Question: I have following class structure:

I have a a spring-data repository (using QueryDSL) for AbstractCompound:
'''
@Repository
public interface AbstractCompoundRepository<T extends AbstractCompound>
extends JpaRepository<T, Long>, QueryDslPredicateExecutor<T> {
}
'''
and a Service class that calls that repository:
'''
@Service
@Transactional
public class CompoundServiceImpl<T extends AbstractCompound>
implements CompoundService<T> {
@Autowired
private AbstractCompoundRepository<T> compoundRepository;
private Class<T> compoundClass;
private Class<? extends EntityPathBase<T>> compoundQueryClass;
private PathBuilder<T> pathBuilder;
@Autowired
public CompoundServiceImpl(Class<T> compoundClass,
Class<? extends EntityPathBase<T>> compoundQueryClass) {
this.compoundClass = compoundClass;
this.compoundQueryClass = compoundQueryClass;
String path = compoundClass.getSimpleName();
pathBuilder = new PathBuilder<>(compoundClass, path);
}
@Override
public T findOne(Predicate predicate) {
return compoundRepository.findOne(predicate);
}
//...snipped...
}
'''
ApplicationContext.xml defines a service(bean) for each concrete class.
If I run tests, I get the mentioned exception:
'''
WrongClassException - object with id was not of the specified subclass RegistrationCompound
'''
I can verify that the correct service is called with the correct compoundClass. However the repository always seem to expect a RegistrationCompound.
I assume this is the cause due to autowiring the repository. I suspect only one instance is created and that instance expects a RegistrationCompound. My question is how can I have a type-specific repository for each service class? Is it even possible to have such a generic repository?
EDIT:
Now I'm starting to get pissed. What I want, my design, seems very basic to me. But with every such framework used fr anything just slightly different than in the examples it just breaks on all ends. I wonder how people actually use this for anything that isn't completely simplistic.
I did refactor certain things as suggested by willome. However I still get the WrongClassException. The thing is there is also a the Class AbstractCompoundRepositoryImpl with custom behaviour. And all methods in that class throw that excpetion. it seem obvious that spring still only create 1 instance of this (always using RegistrationCompound as Type). The issue is this class contains the actually complex logic I'm trying to abstract away. If an separate implementation of this for each concrete class has to be made, it is unusable for my purpose. I don't get it. I'm telling spring to create 2 different repositories so please do what I tell you spring? Ok? seriously...
EDIT 2:
And there is also some race condition. it is not always the same tests that throw this error, it varies most certainly depending on which Compound Type spring decides to use for creating the repository (instead of creating 2 like I'm telling it to do...)
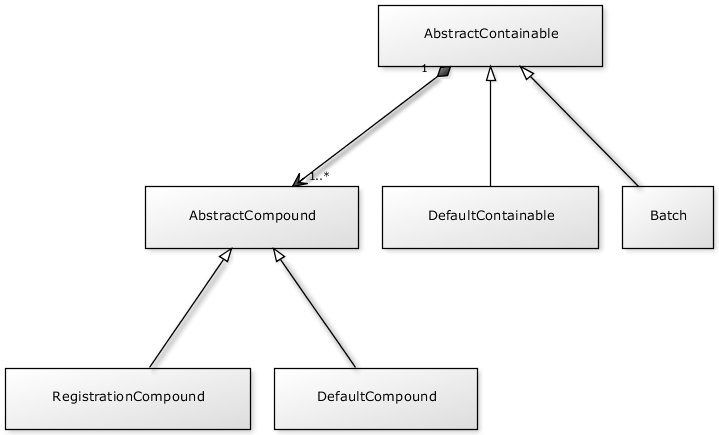
Answer: I suspect too that the cause of your problem is the @autowired repository.
I would have change your code like this :
'''
public abstract class AbstractCompoundService<T extends AbstractCompound>
implements CompoundService<T> {
...
protected abstract AbstractCompoundRepository<T> getCompoundRepository();
@Override
public T findOne(Predicate predicate) {
return getCompoundRepository().findOne(predicate);
}
...
}
public RegistrationCompoundService extends AbstractCompoundService<RegistrationCompound> {
@Autowired
RegistrationCompoundRepository registrationCompoundRepository;
protected AbstractCompoundRepository<RegistrationCompound> getCompoundRepository(){
return registrationCompoundRepository;
}
}
'''